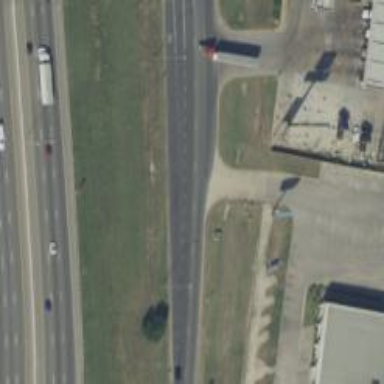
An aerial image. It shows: Secondary road with asphalt surface and frontage road.